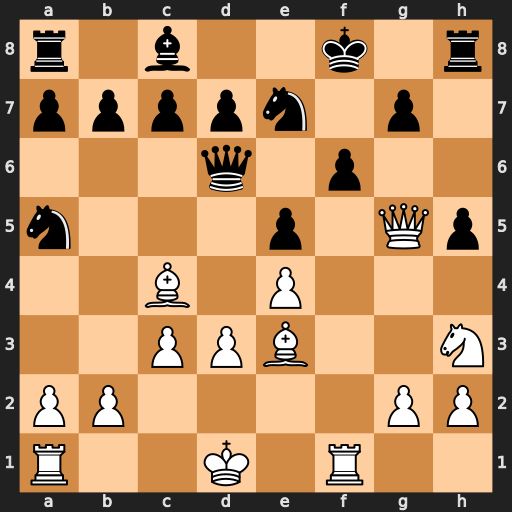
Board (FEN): r1b2k1r/ppppn1p1/3q1p2/n3p1Qp/2B1P3/2PPB2N/PP4PP/R2K1R2
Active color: w
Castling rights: -
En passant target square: -
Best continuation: Bc5 Nxc4 Bxd6